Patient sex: M
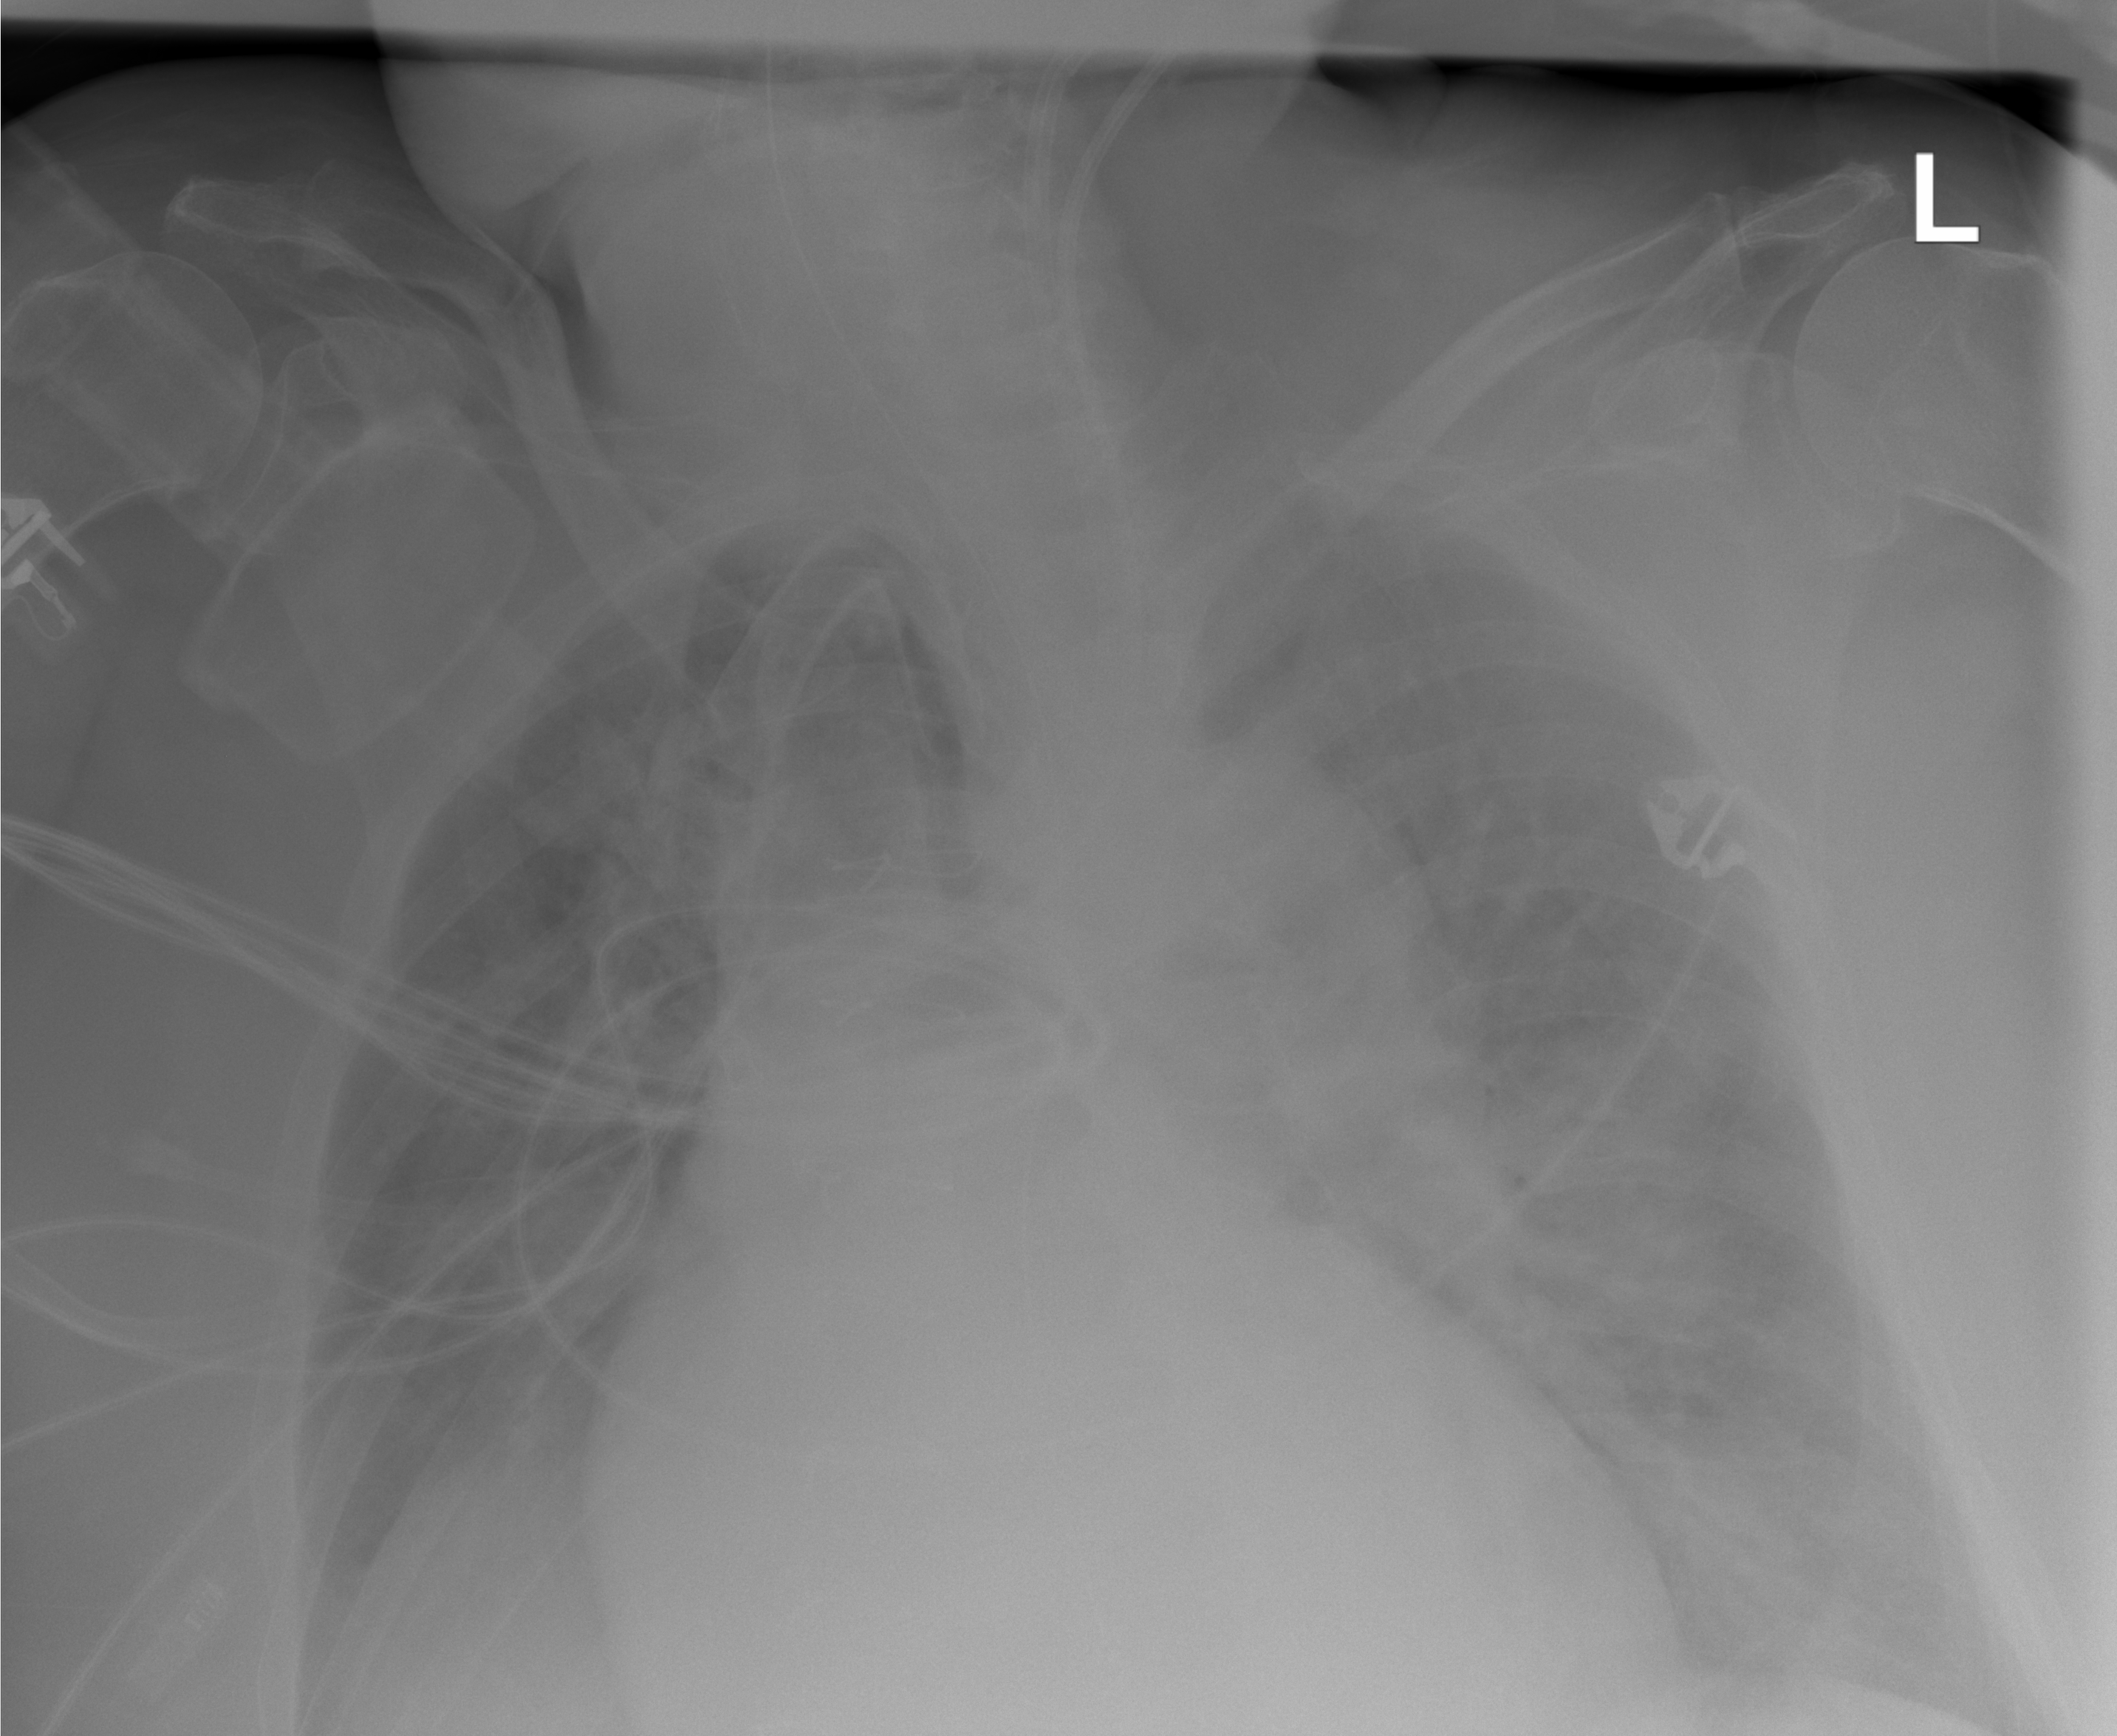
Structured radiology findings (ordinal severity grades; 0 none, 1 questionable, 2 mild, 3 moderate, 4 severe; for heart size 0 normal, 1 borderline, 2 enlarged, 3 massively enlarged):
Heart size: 2
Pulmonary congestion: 4
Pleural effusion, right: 3
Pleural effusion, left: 2
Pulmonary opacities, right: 3
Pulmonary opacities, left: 3
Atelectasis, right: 2
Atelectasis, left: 2